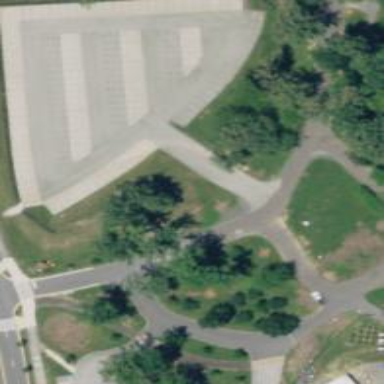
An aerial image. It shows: Parking area.